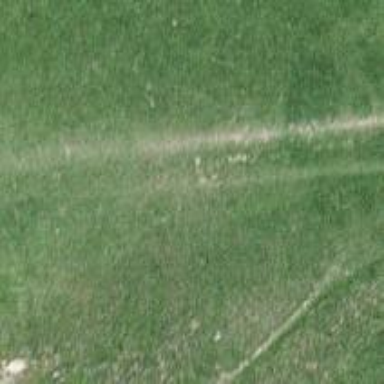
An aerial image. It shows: Grass path.